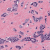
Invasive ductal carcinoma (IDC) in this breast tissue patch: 1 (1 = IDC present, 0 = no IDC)